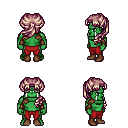
a pixel art fantasy rpg character, male body template, orc, green skin, leather shoulder armor, red pants, white blonde princess hairstyle, cloth bracers, brown shoes, four views (front, back, left, right), 2x2 character sprite sheet, small pixel art, hard edges, no anti-aliasing